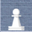
Piece: wP